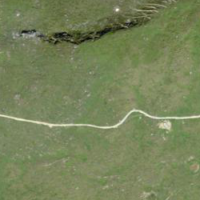
EUNIS habitat code: 26
Species observed at this site:
Gymnadenia rhellicani